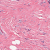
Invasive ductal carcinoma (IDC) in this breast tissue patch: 0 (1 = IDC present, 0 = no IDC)